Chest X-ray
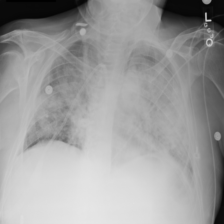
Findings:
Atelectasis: negative
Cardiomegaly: negative
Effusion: negative
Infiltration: positive
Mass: negative
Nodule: negative
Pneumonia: negative
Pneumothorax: negative
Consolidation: negative
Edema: negative
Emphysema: negative
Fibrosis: negative
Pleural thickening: negative
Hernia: negative